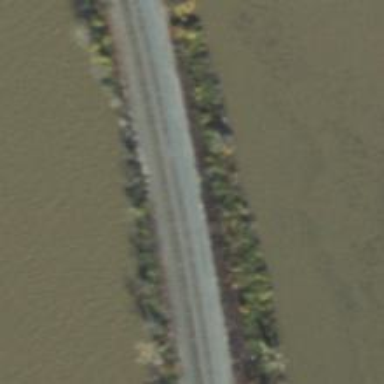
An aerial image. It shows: Railway track.